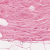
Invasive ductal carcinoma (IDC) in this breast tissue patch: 0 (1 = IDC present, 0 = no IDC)